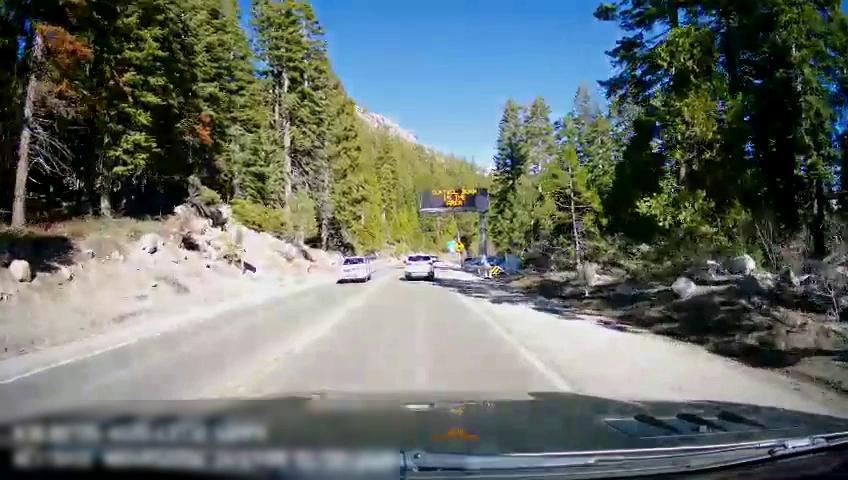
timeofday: Day
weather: Sunny
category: Drivable Space
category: Vehicles | Car
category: Vehicles | SUV
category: Lanes | Opposite Lane
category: Lanes | Current Lane
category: Traffic | Signs
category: Traffic | Signs